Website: bh-photo
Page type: receipt
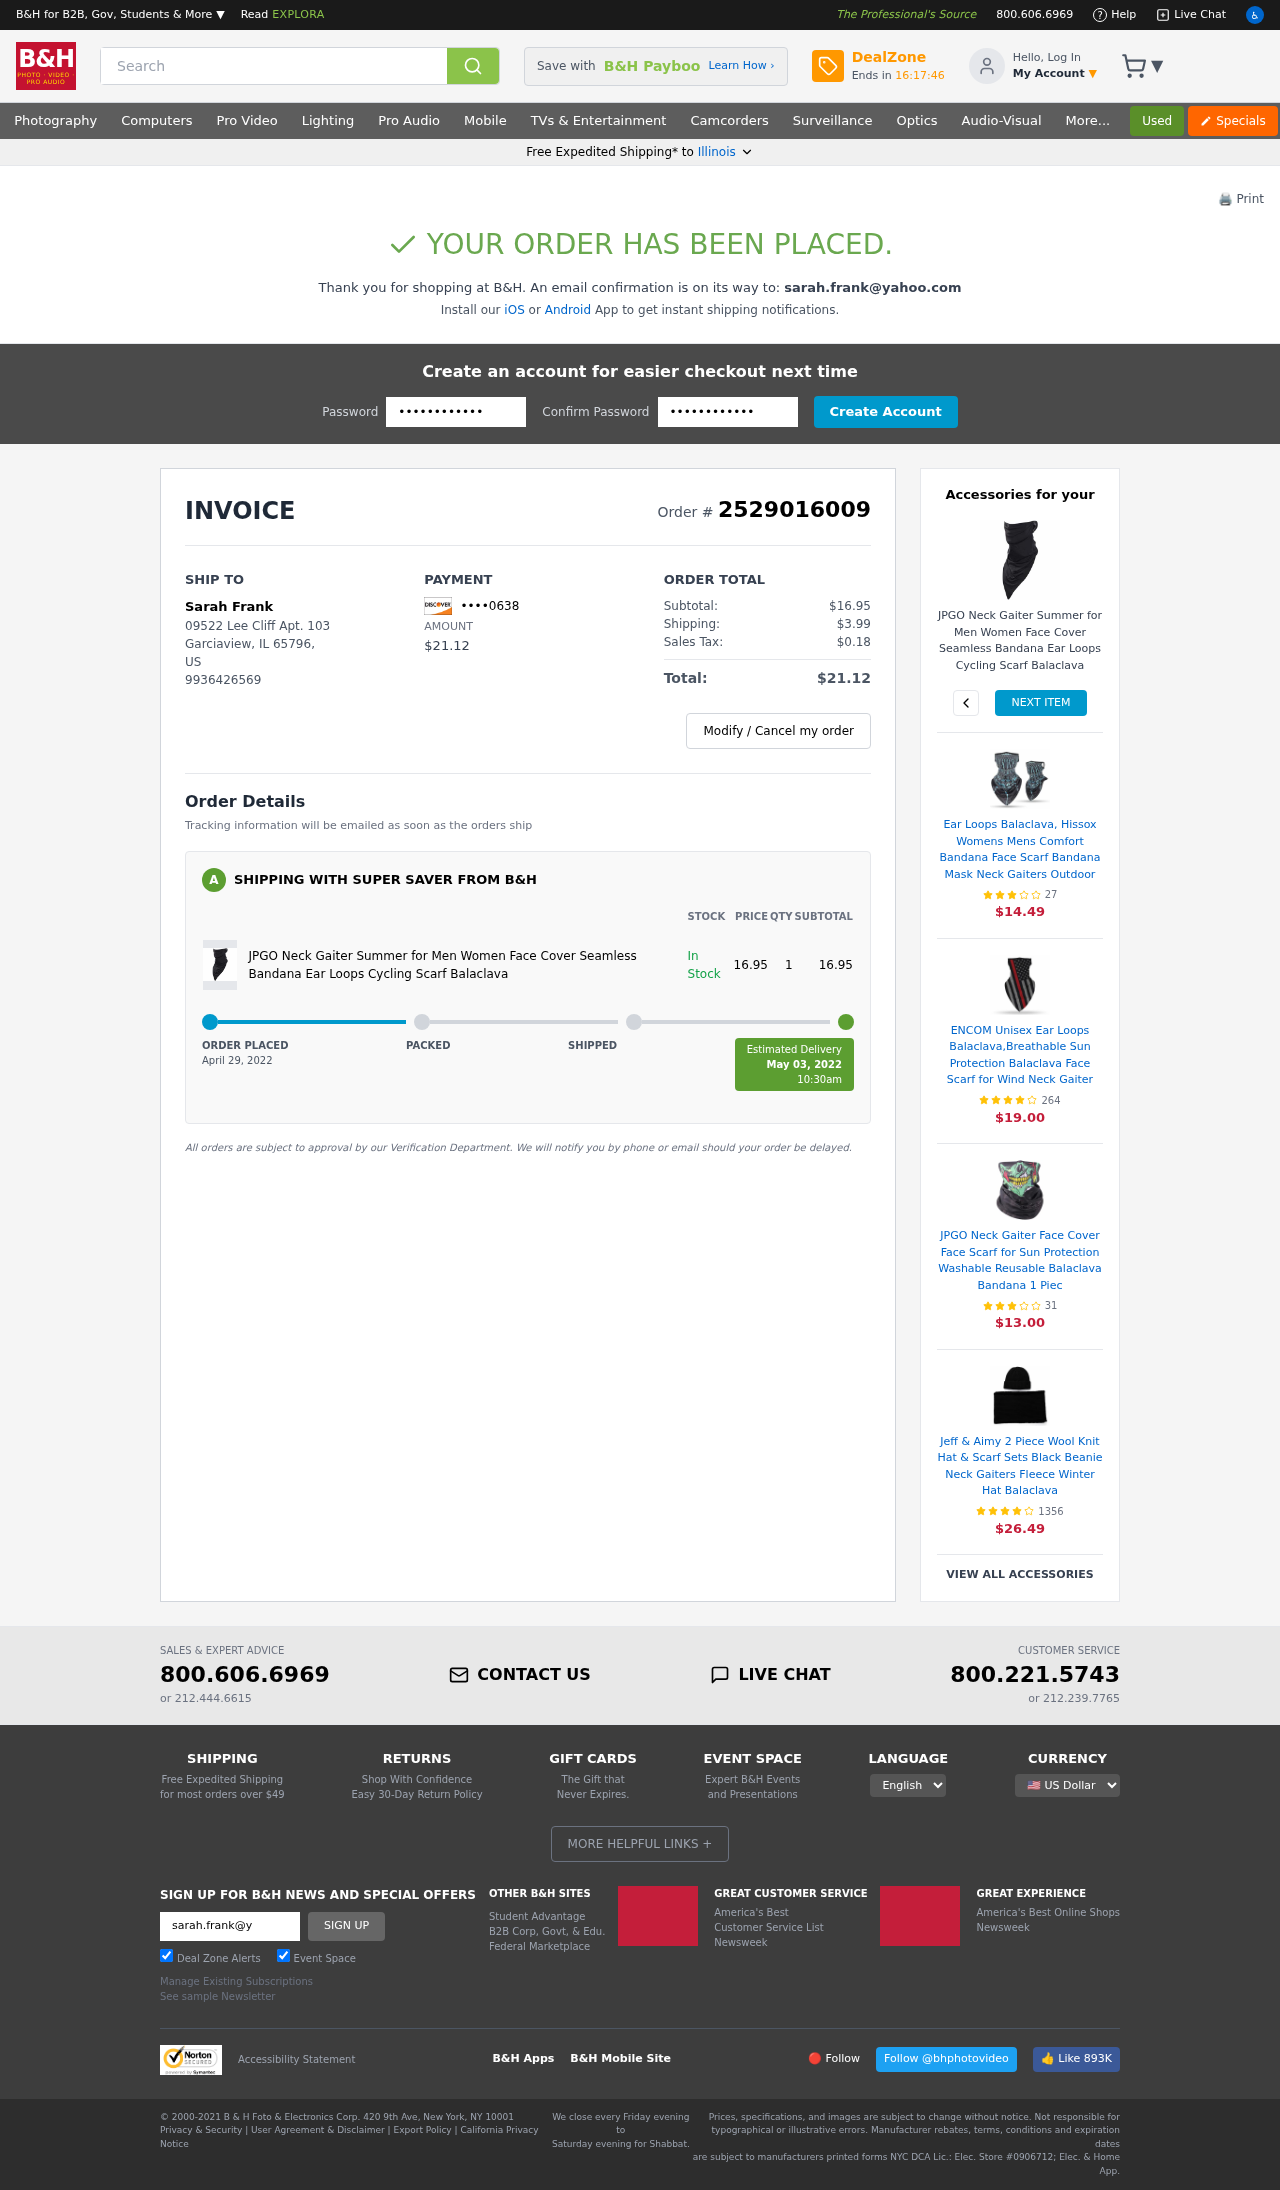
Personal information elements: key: PII_CARD_LAST4
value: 0638
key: PII_CITY
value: Garciaview
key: PII_EMAIL
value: sarah.frank@yahoo.com
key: PII_FULLNAME
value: Sarah Frank
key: PII_PHONE
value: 9936426569
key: PII_POSTCODE
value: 65796
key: PII_STATE
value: Illinois
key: PII_STATE_ABBR
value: IL
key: PII_STREET
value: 09522 Lee Cliff Apt. 103
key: PII_COUNTRY_CODE
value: US
Product elements: key: PRODUCT1_NAME
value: JPGO Neck Gaiter Summer for Men Women Face Cover Seamless Bandana Ear Loops Cycling Scarf Balaclava
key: PRODUCT1_PRICE
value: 16.95
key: PRODUCT1_QUANTITY
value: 1
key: PRODUCT1_NAME2
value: JPGO Neck Gaiter Summer for Men Women Face Cover Seamless Bandana Ear Loops Cycling Scarf Balaclava
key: PRODUCT2_NAME
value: Ear Loops Balaclava, Hissox Womens Mens Comfort Bandana Face Scarf Bandana Mask Neck Gaiters Outdoor
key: PRODUCT2_NUM_RATINGS
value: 27
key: PRODUCT2_PRICE
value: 14.49
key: PRODUCT3_NAME
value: ENCOM Unisex Ear Loops Balaclava,Breathable Sun Protection Balaclava Face Scarf for Wind Neck Gaiter
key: PRODUCT3_NUM_RATINGS
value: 264
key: PRODUCT3_PRICE
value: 19.00
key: PRODUCT4_NAME
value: JPGO Neck Gaiter Face Cover Face Scarf for Sun Protection Washable Reusable Balaclava Bandana 1 Piec
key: PRODUCT4_NUM_RATINGS
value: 31
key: PRODUCT4_PRICE
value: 13.00
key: PRODUCT5_NAME
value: Jeff & Aimy 2 Piece Wool Knit Hat & Scarf Sets Black Beanie Neck Gaiters Fleece Winter Hat Balaclava
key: PRODUCT5_NUM_RATINGS
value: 1356
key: PRODUCT5_PRICE
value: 26.49
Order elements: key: ORDER_ID
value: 2529016009
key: ORDER_TOTAL
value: $21.12
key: ORDER_SUBTOTAL
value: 16.95
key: ORDER_SUBTOTAL
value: $16.95
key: ORDER_SHIPPING_COST
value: $3.99
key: ORDER_TAX
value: $0.18
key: ORDER_DATE
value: April 29, 2022
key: ORDER_DELIVERY_DATE
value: May 03, 2022
Search elements: key: HEADER_SEARCH
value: Search